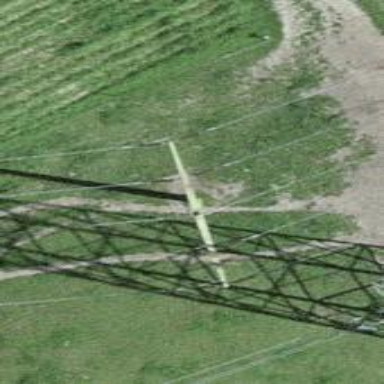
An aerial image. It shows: Power tower.